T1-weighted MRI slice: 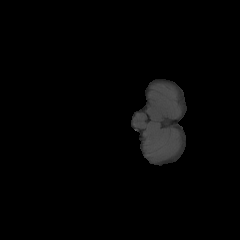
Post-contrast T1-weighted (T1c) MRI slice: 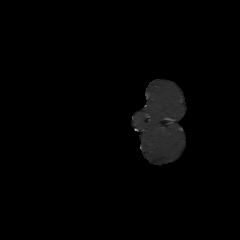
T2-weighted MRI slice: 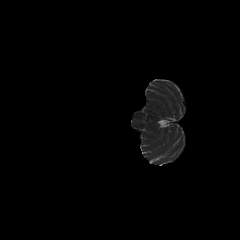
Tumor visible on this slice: no